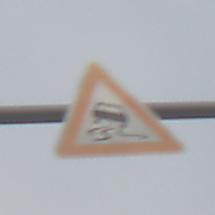
Verkehrszeichen: SchleuderOderRutschgefahr
Umgebung: Outdoor, Nature
Tageszeit: MorningAfternoon
Wetter: PartlyCloudy
Licht: Natural
Jahreszeit: Winter
Kontrast: MediumContrast